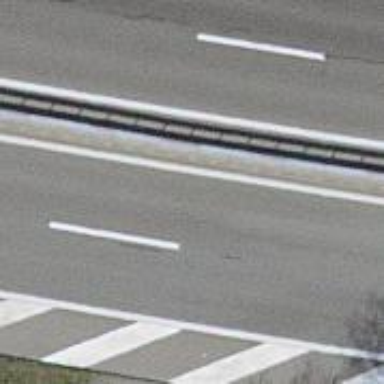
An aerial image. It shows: Motorway.